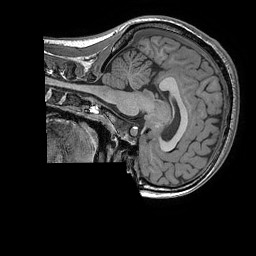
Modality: T1w
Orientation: sagittal
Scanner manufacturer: ge
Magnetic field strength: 3 T
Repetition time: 0.008184 s
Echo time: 0.003192 s